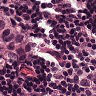
Metastatic tissue present: yes